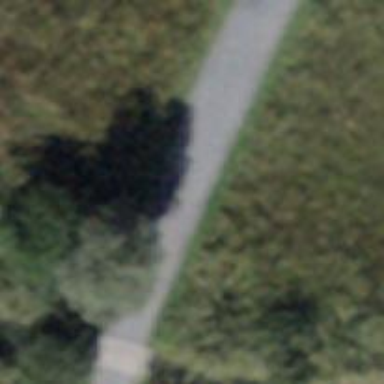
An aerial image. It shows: Bench.